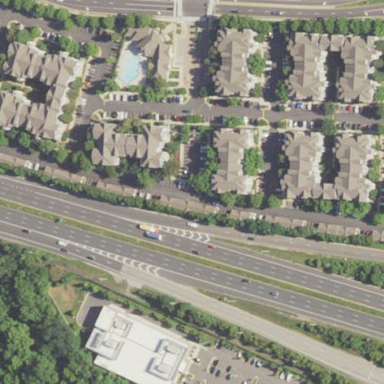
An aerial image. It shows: Residential area with apartments.